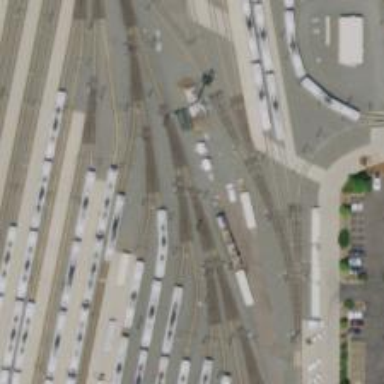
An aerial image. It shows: Light rail yard with electrified contact lines.